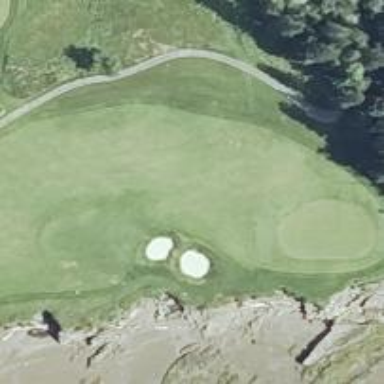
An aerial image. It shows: View of golf hole.